Question: I am using magento 1.7.0.1 and if i am goint to edit configure product or add configure product than tab are not display properly and its working for the simple product. Its very strange to me.
I also try to replace default magento files but still getting same error. I am replaced adminhtml/catalog and mage/catalog but still issue was there.
I also disabled all the extension but not getting success.
I try to get error and i found that in firebug like below
'''
<a id="product_info_tabs_configurable" class="tab-item-link ajax" title="Associated Products" name="configurable" href="#">
<span>
<span class="changed" title="The information in this tab has been changed."></span>
<span class="error" title="This tab contains invalid data. Please solve the problem before saving."></span>
Associated Products
</span>
</a>
'''
and below of the my screenshot of the admin panel manage product and i am trying to edit configure product and also same error in the create new configure product.

Please help me out from the this problem.
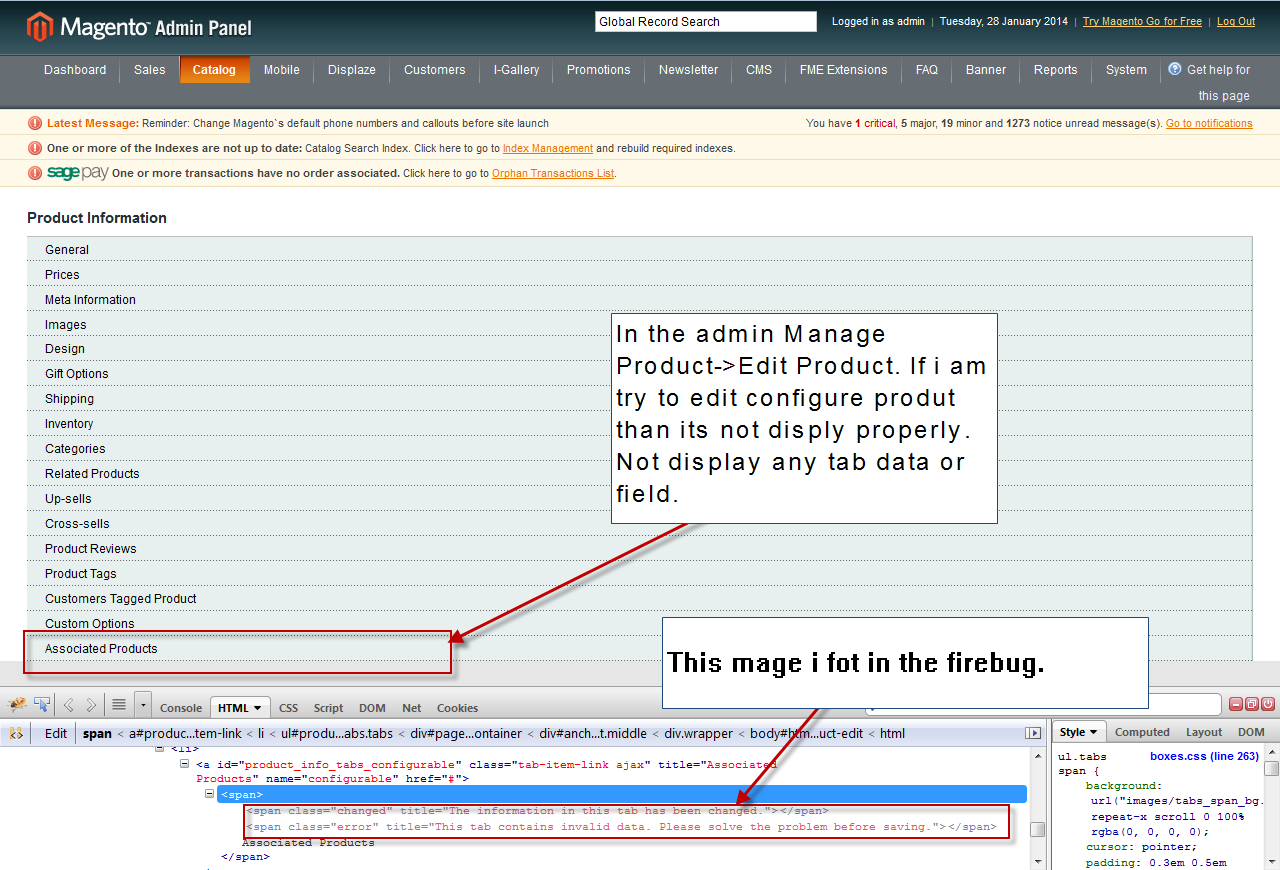
Answer: I have resolve this problem by replace 'catalog' folder of 'pp\designdminhtml\default\default emplate\'
I have replace admin folder but it's not working for me. So please try frontend folder i think it works for you also.
I posted this answer because it helps someone.